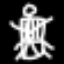
Label: chair